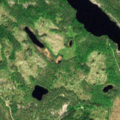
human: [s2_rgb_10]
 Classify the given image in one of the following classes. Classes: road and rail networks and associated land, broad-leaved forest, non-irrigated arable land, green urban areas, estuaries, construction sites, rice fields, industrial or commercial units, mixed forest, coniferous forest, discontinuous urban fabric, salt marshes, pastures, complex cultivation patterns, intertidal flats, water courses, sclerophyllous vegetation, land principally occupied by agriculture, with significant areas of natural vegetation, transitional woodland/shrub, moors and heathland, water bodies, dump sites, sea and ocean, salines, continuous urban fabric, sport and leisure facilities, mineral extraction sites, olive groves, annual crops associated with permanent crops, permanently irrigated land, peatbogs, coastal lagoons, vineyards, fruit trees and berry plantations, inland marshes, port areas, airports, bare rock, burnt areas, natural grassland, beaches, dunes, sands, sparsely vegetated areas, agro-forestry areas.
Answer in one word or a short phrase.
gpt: coniferous forest, mixed forest, transitional woodland/shrub, water bodies